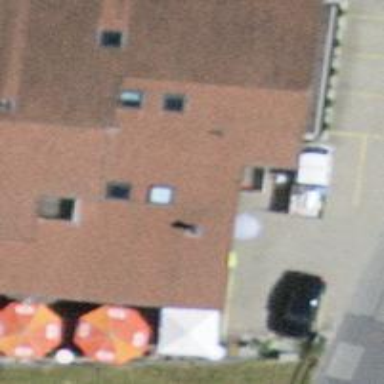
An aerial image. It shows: Restaurant.